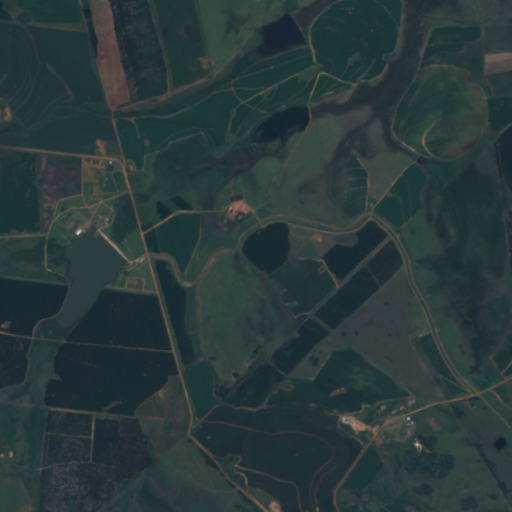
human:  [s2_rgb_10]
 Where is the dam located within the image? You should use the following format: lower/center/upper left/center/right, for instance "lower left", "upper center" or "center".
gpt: The dam is located in the center left of the image.
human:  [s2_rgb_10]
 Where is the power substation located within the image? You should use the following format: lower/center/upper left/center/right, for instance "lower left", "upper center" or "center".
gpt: The power substation is located in the center left of the image.
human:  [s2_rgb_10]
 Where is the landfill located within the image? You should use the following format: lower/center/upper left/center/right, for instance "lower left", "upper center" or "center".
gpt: There is no landfill in the image.